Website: crate-barrel
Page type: customer-info-address
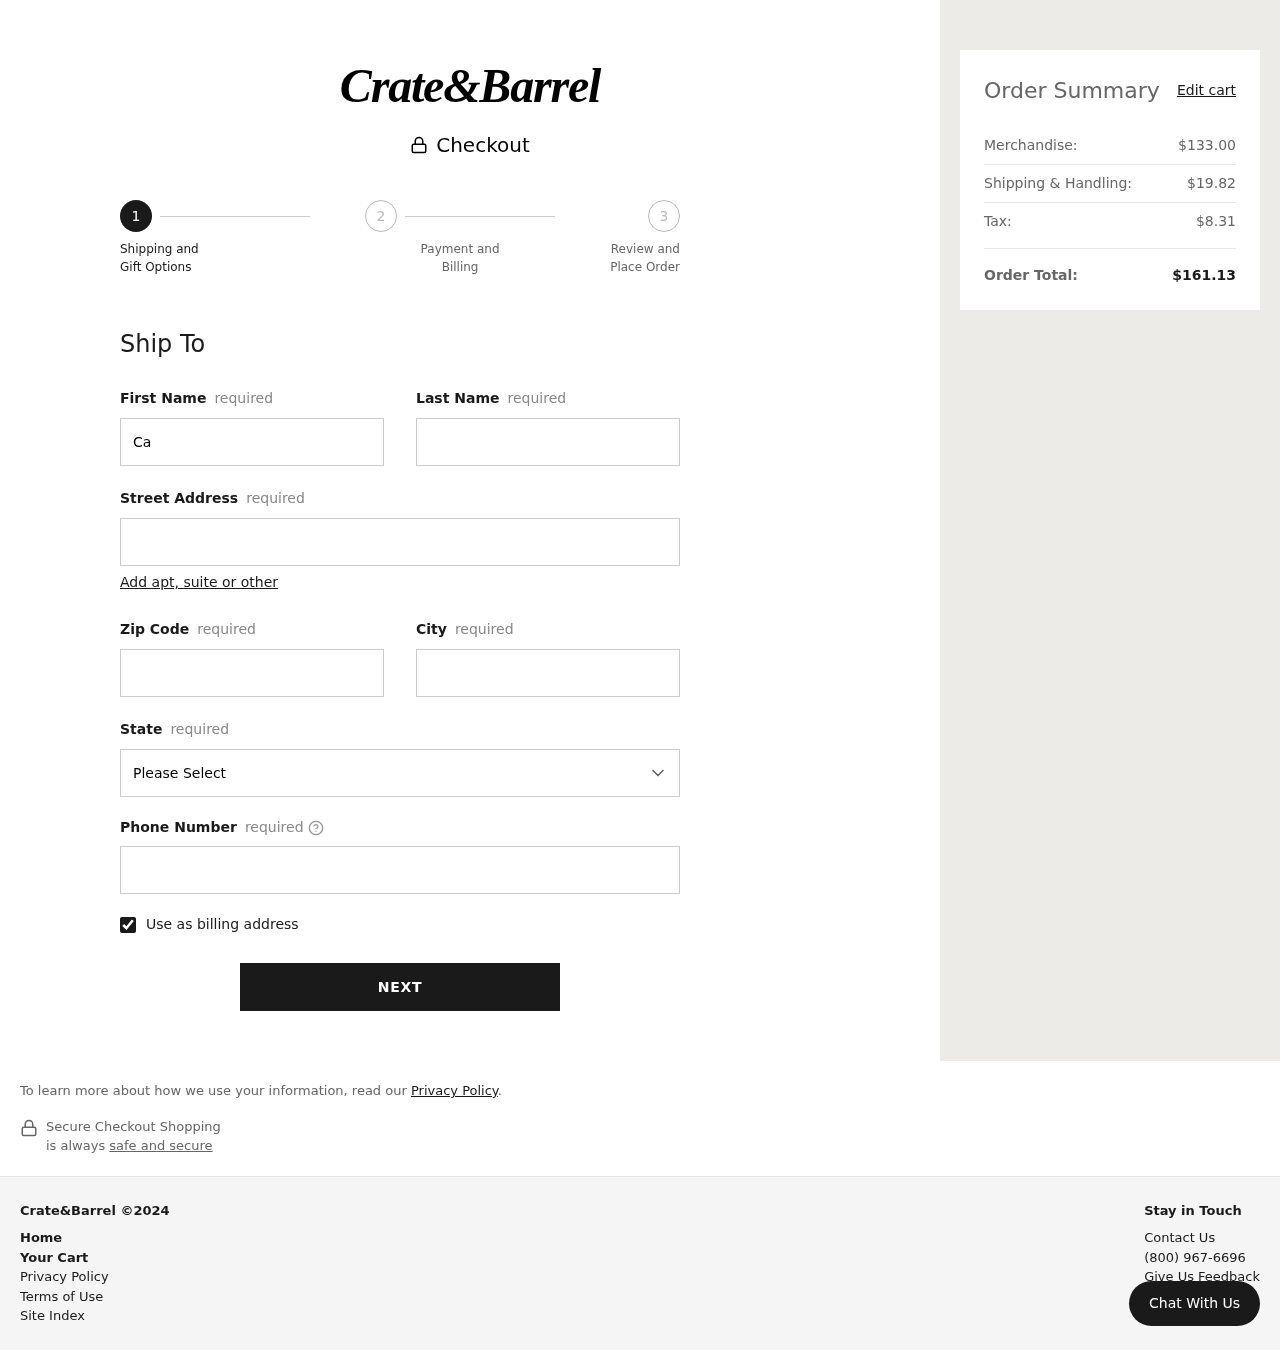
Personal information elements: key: PII_CITY
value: Bryanbury
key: PII_FIRSTNAME
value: Carrie
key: PII_LASTNAME
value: Thomas
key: PII_PHONE
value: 3742668705
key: PII_POSTCODE
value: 53790
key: PII_STATE
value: New Jersey
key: PII_STREET
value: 190 Amanda Knolls Suite 513
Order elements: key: ORDER_SUBTOTAL
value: $133.00
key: ORDER_SHIPPING_COST
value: $19.82
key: ORDER_TAX
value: $8.31
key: ORDER_TOTAL
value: $161.13